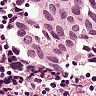
Metastatic tissue present: yes